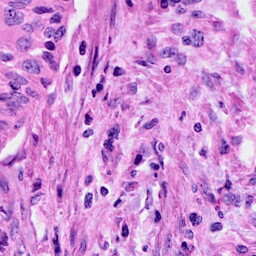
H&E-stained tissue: Cervix